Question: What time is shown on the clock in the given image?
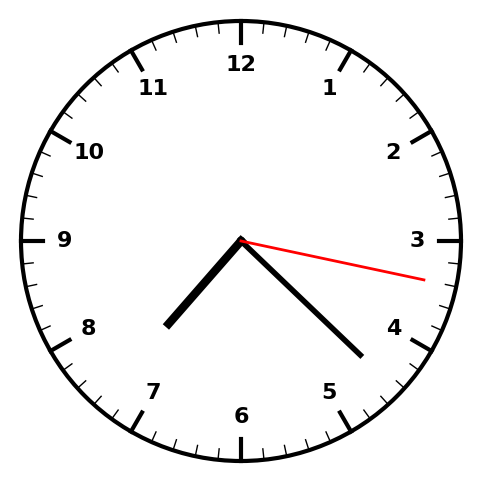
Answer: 07:22:17